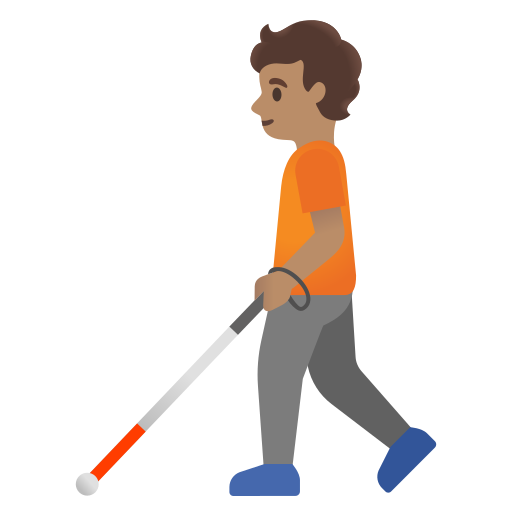
Emoji: 🧑🏽‍🦯